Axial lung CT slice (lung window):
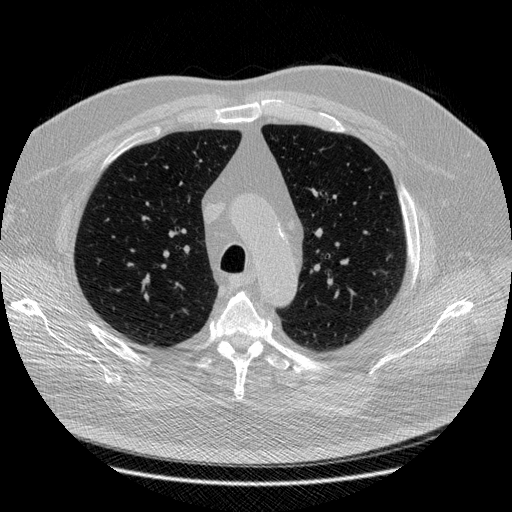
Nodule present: no